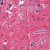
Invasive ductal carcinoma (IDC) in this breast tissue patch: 0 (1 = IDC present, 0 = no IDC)